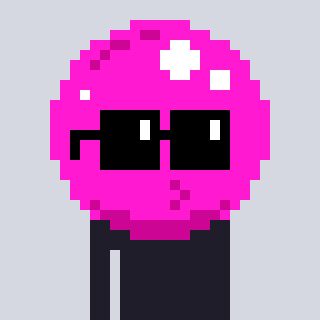
a pixel art character with square black sunglasses, a bubblegum-shaped head and a slimegreen-colored body on a cool background